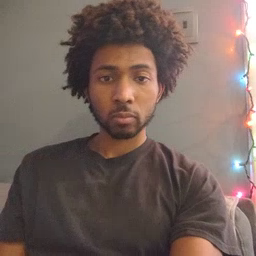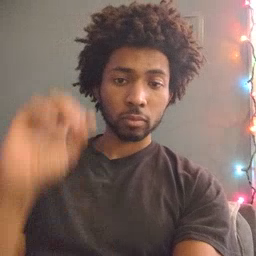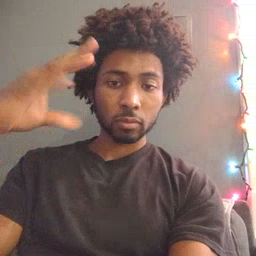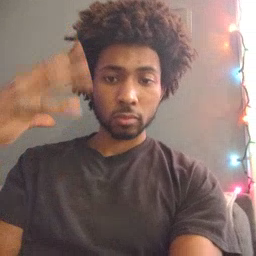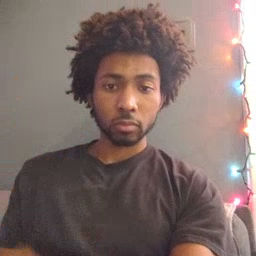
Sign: sun